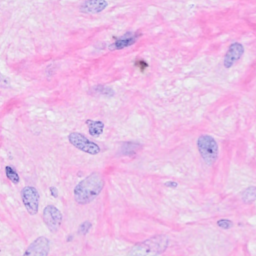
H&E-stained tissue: Breast